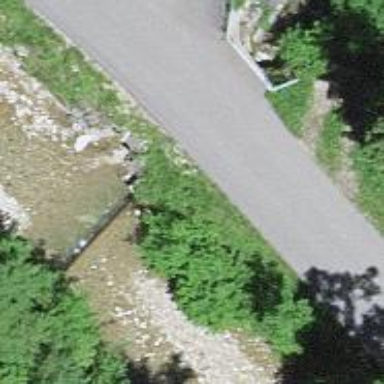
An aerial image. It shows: Culvert tunnel.